Aerial crown-view tile of a tropical tree (Barro Colorado Island, Panama), acquired 20250715:
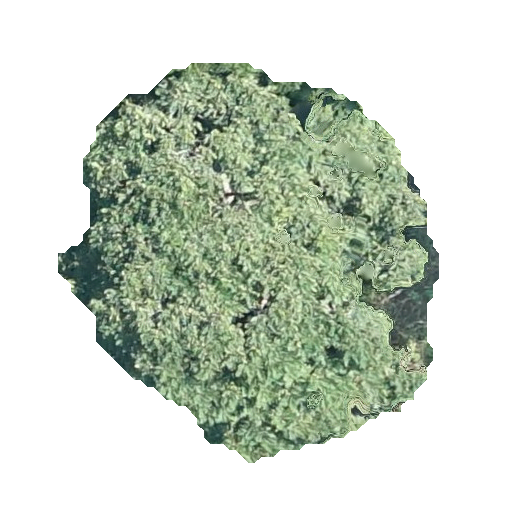
Species: Jacaranda copaia
GBIF accepted scientific name: Jacaranda copaia
Crown area: 161.55 m²